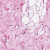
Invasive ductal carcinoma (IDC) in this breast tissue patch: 0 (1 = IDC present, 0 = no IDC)